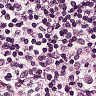
Metastatic tissue present: no